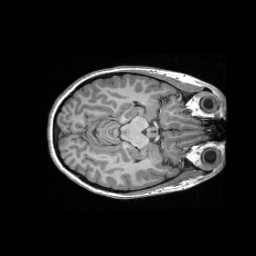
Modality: T1w
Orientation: axial
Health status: healthy
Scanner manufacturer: siemens
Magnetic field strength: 3 T
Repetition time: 2.3 s
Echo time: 0.00287 s